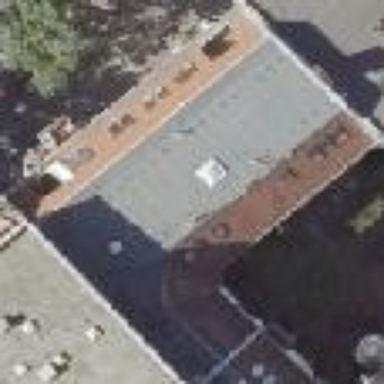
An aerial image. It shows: Apartment building with double saltbox roof shape.